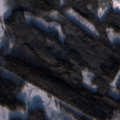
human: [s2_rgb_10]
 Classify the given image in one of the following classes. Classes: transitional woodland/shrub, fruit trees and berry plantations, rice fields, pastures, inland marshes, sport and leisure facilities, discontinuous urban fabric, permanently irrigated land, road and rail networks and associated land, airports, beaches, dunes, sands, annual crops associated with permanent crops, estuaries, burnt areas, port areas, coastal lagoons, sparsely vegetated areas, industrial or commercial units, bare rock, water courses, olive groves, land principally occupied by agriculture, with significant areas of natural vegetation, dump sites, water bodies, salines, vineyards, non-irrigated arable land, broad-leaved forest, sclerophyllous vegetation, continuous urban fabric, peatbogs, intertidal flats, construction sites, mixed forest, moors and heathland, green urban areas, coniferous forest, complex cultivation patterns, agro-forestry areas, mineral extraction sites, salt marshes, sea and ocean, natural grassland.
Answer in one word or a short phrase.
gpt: coniferous forest, mixed forest, transitional woodland/shrub, inland marshes